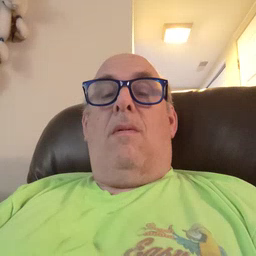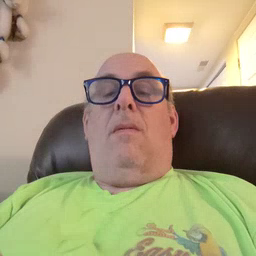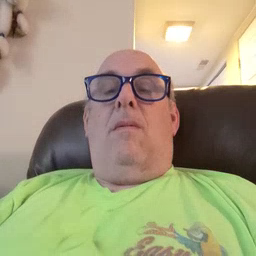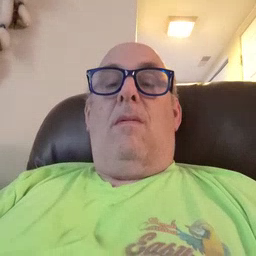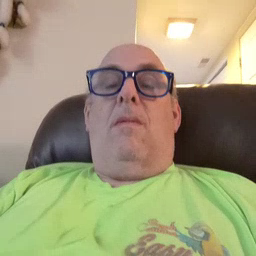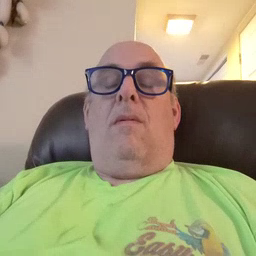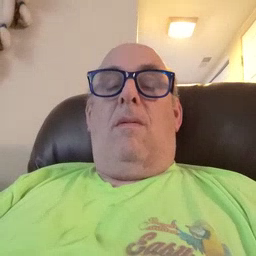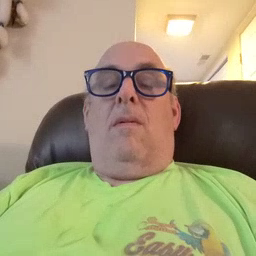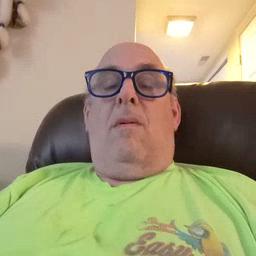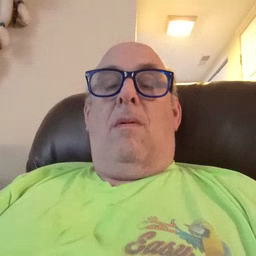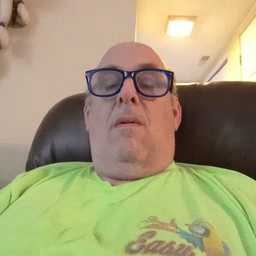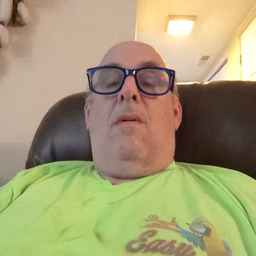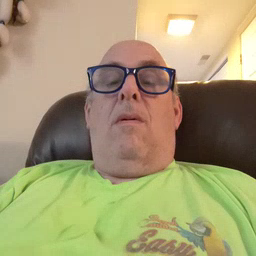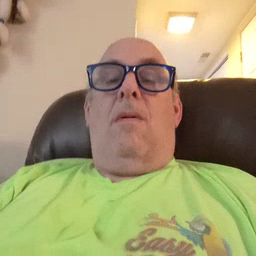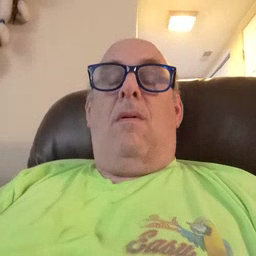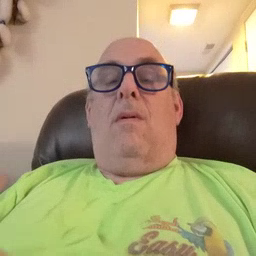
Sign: sad